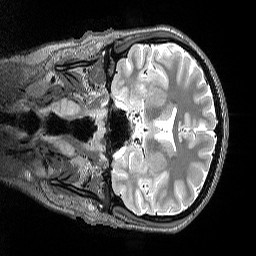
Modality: T2w
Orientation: coronal
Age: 24
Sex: female
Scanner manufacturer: siemens
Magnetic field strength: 3 T
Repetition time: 3.2 s
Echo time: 0.564 s